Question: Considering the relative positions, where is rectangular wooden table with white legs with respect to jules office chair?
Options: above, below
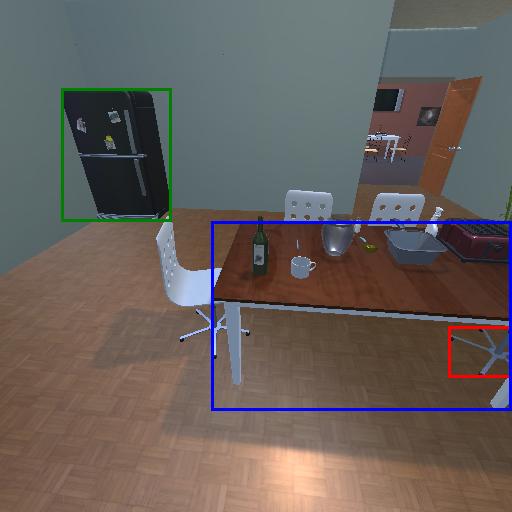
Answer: above